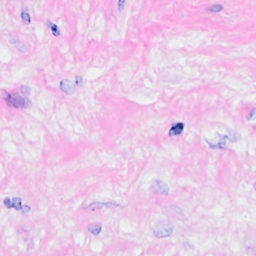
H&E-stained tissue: Breast